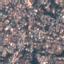
Land use / land cover: Residential